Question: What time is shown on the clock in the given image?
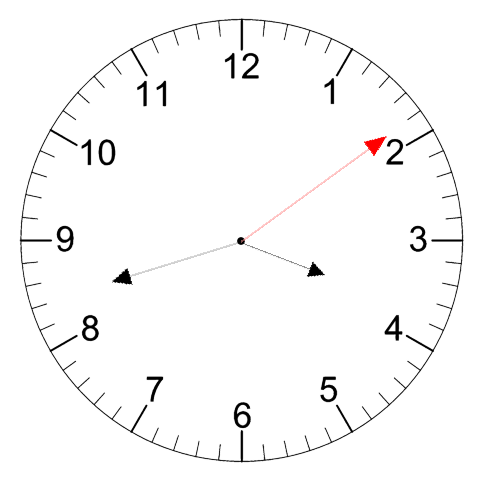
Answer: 03:42:09